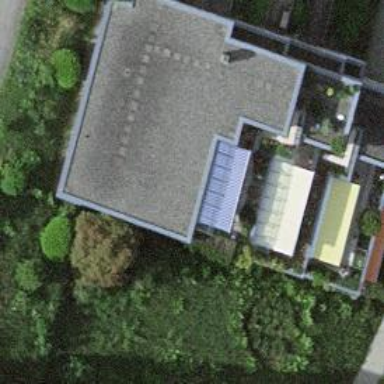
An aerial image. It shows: Terrace building.